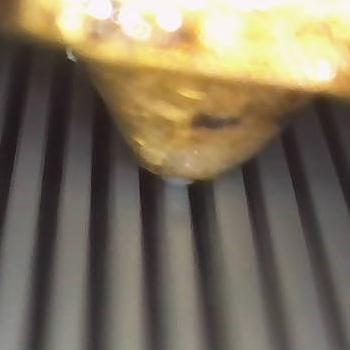
Flow rate: 100%